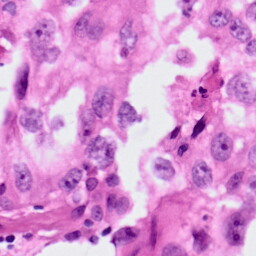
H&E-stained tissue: Lung